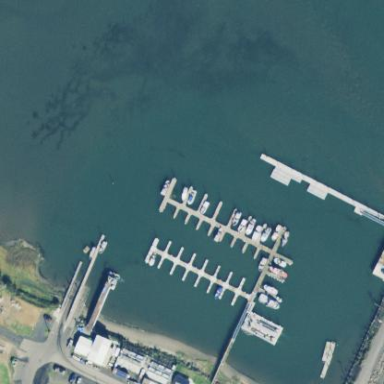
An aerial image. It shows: Marina on leisure land.